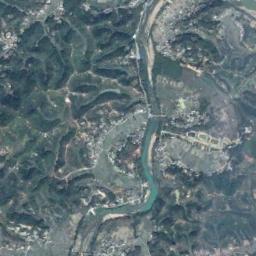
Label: river